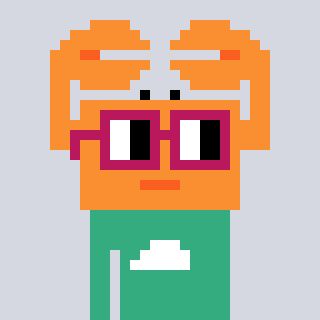
a pixel art character with square dark red glasses, a crab-shaped head and a teal-colored body on a cool background